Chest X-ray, AP view. Patient: 51 years old, sex F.
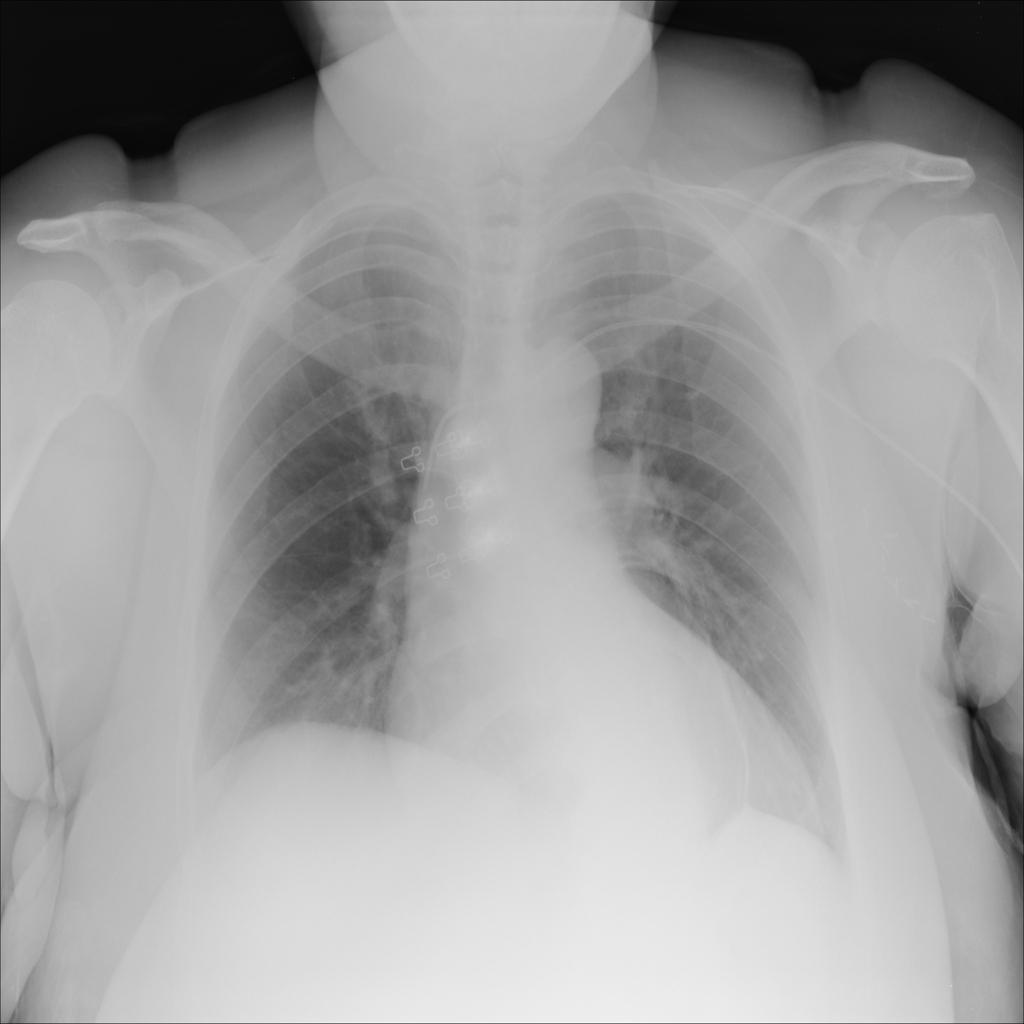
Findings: No Finding